Interaction volume radius: 5 \u00c5
Interaction volume height: 10 \u00c5
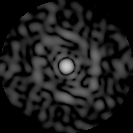
Disorder parameter: 0.8028